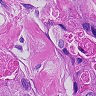
Metastatic tissue present: yes